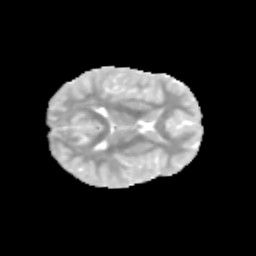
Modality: MD
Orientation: axial
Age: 11
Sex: female
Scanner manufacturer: siemens
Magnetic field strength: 3 T
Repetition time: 3.8 s
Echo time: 0.07 s